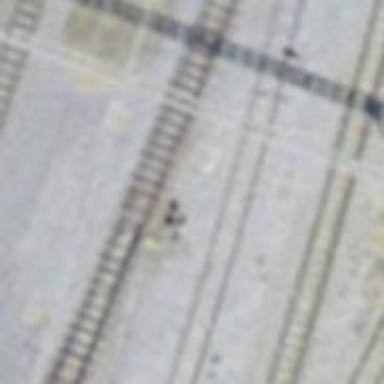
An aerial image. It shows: Railway switch.